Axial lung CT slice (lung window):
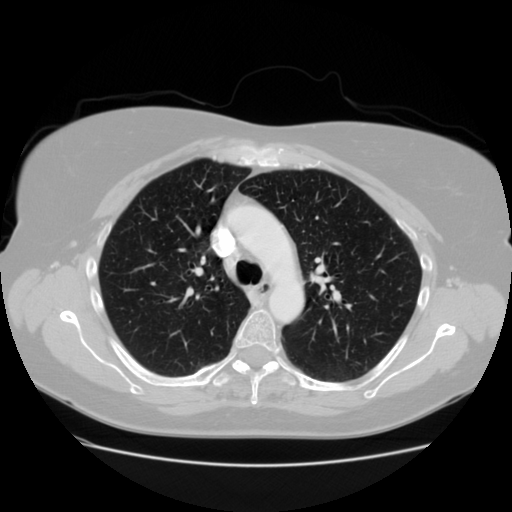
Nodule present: no